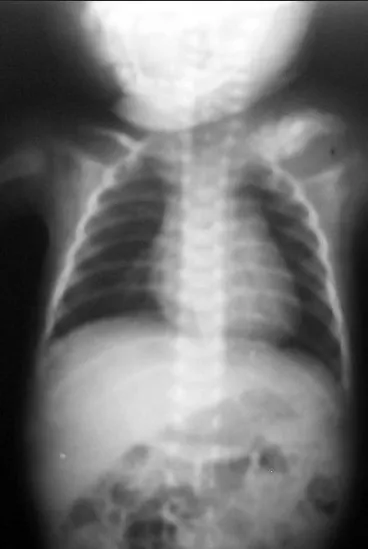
X-ray chest showing bilateral clavicular thickening, sclerosis and overlying soft tissue swelling.
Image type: radiology (x_ray)